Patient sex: M
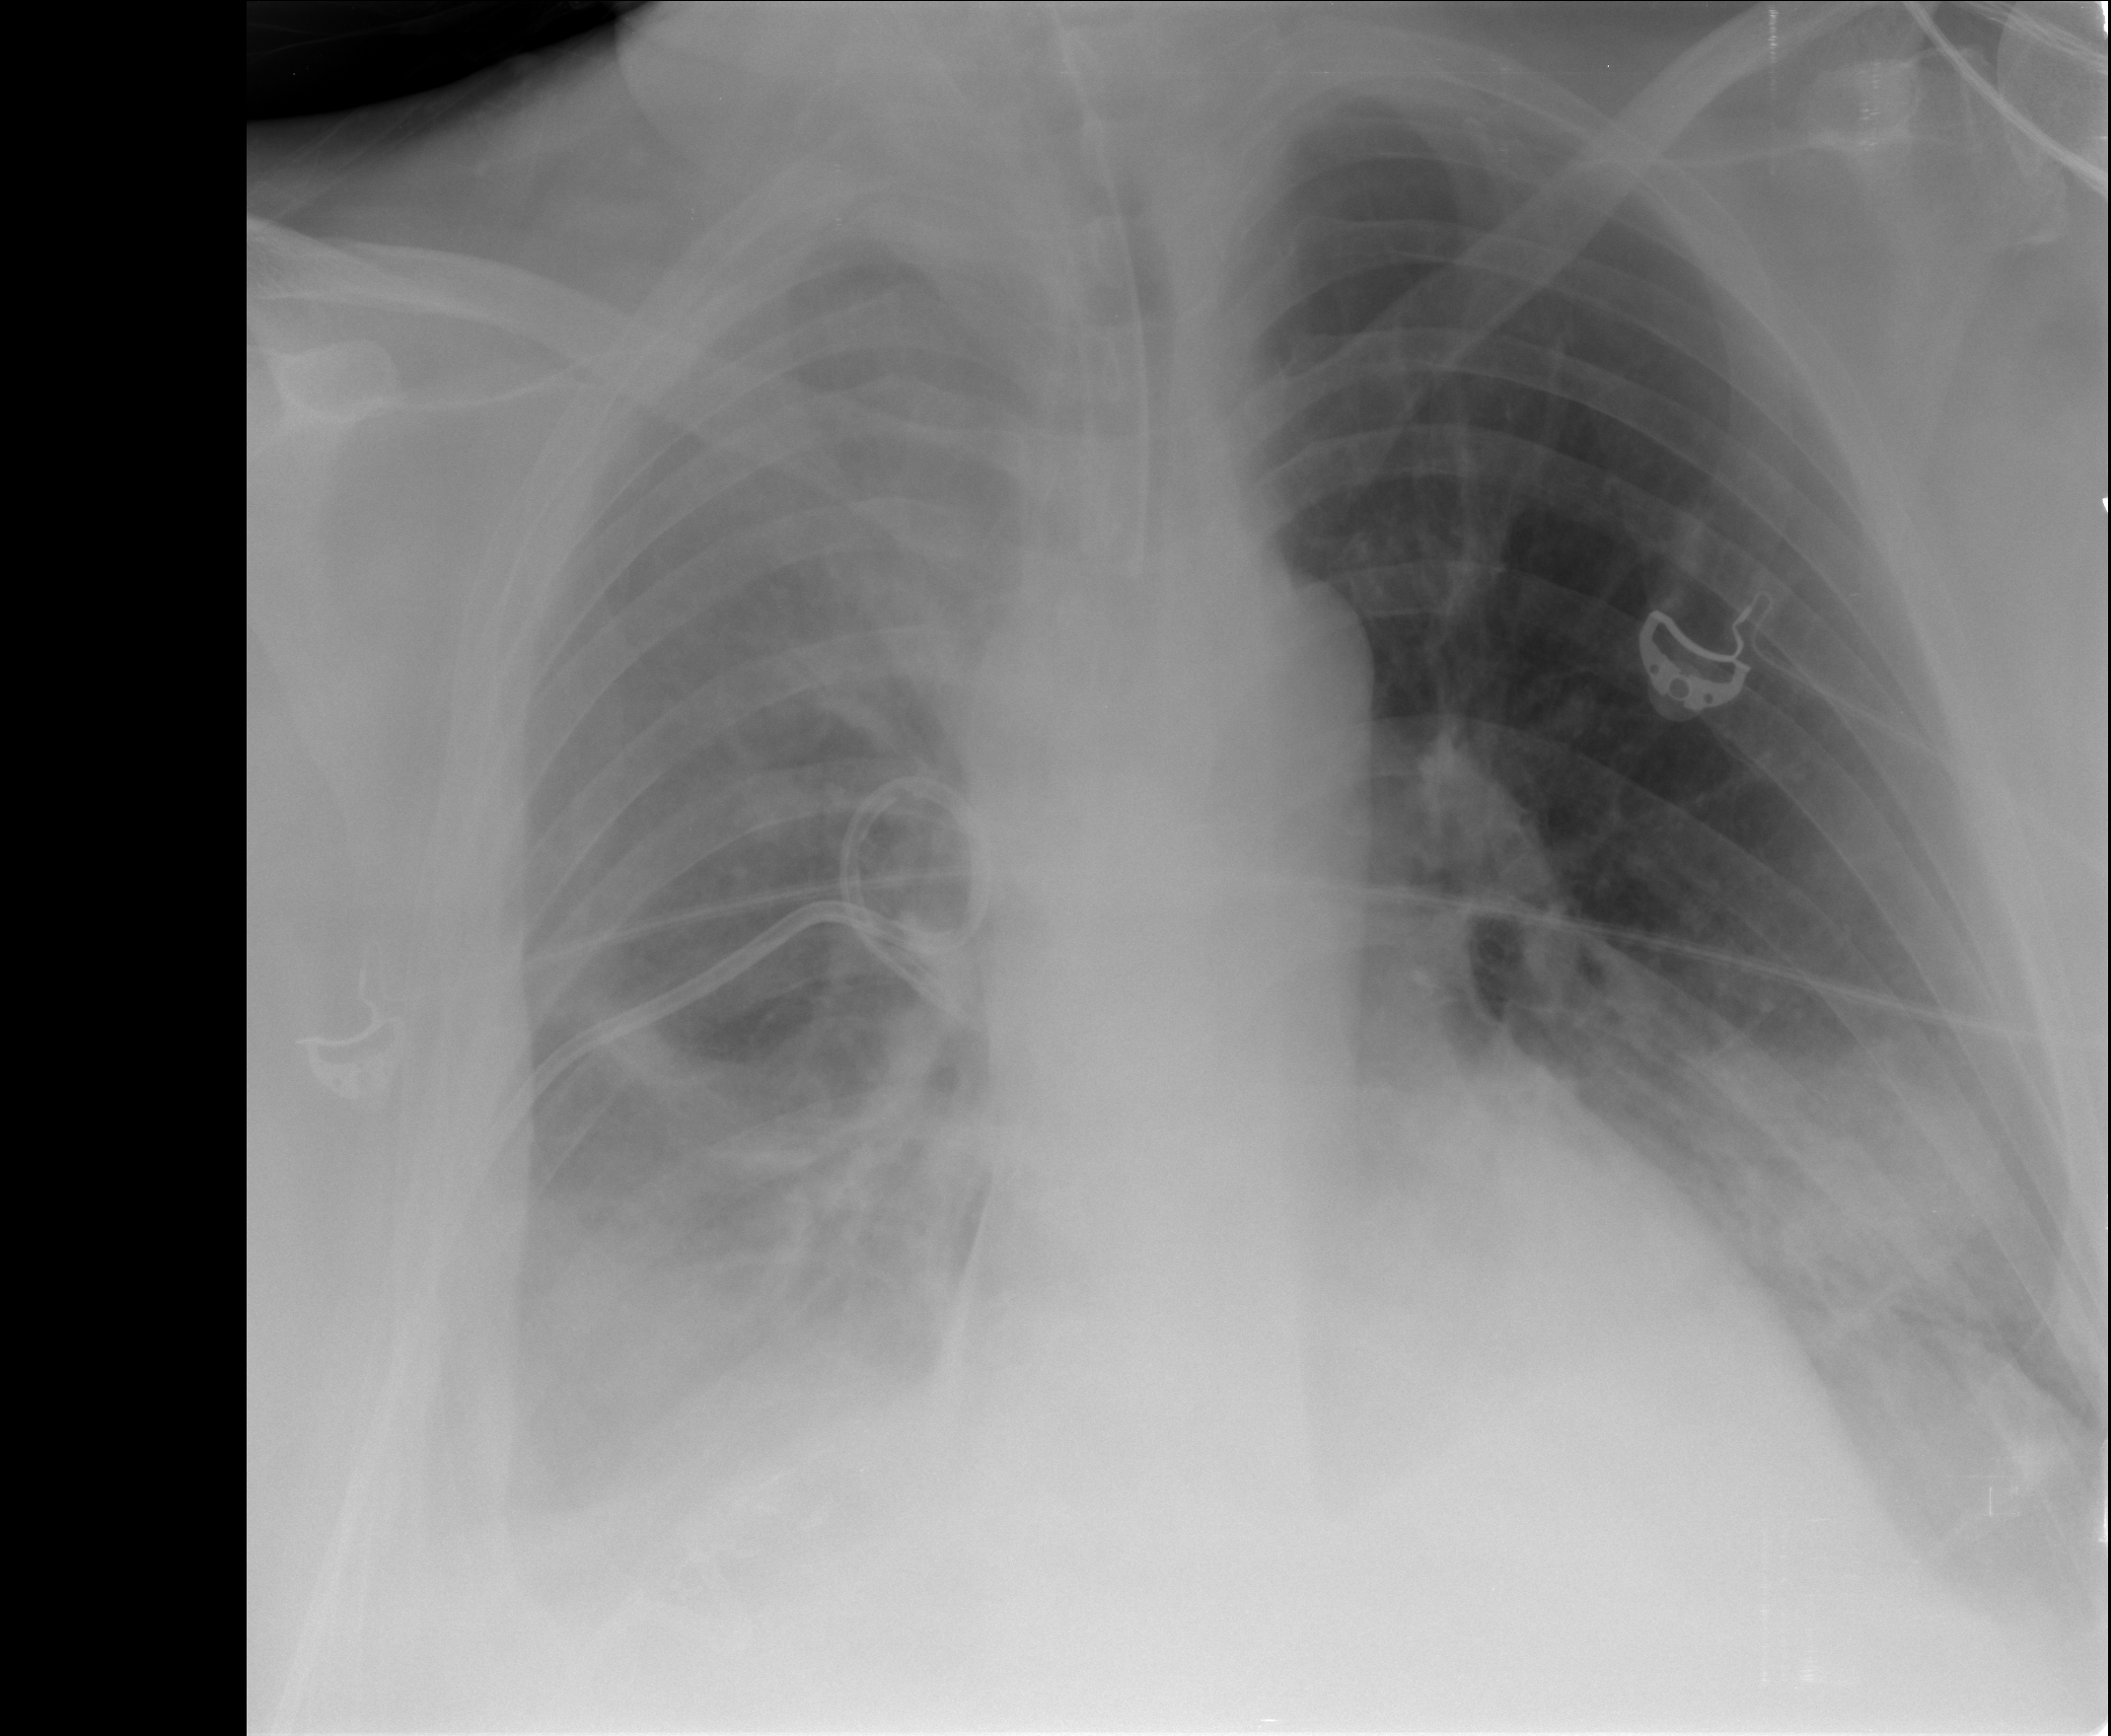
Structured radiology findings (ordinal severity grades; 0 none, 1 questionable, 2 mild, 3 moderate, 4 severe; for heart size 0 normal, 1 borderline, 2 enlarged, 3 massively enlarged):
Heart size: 1
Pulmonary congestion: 0
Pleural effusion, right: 2
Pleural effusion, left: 2
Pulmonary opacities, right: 2
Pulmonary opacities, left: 2
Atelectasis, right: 2
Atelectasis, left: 2